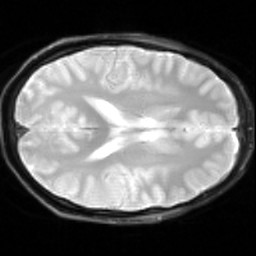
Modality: inplaneT2
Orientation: axial
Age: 23
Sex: female